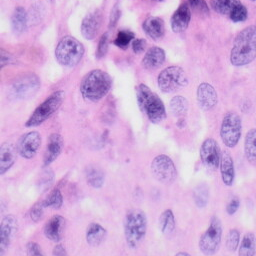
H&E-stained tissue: Skin